Question: I have these cards that have two color shades on them. A main color, and then a darker accent color:
The main color is given to me in hex, but not the accent. Can you tell what kind of blend or transformation is being done to the ARGB of the main color to get the darker accent color?
If it matters, I'm developing against Android so I've got access to the Color class and ColorFilter so I can apply all that PorterDuff stuff...

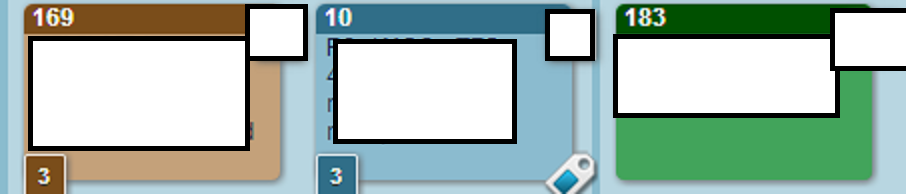
Answer: If you want darker 'Color', you can:
1. Convert your RGB to HSV with RGBToHSV().
2. Reduce V (lightness value). It's hsv[2], a float with value from 0 to 1.
3. Convert HSV to Color with HSVToColor().
If you want darker 'Bitmap',
<URL> should work. You just need to calibrate 'COLOR' value:
'''
private Bitmap getDarkerBitmap(Bitmap src)
{
final int COLOR = 0xAAFFFFFF;
final int WIDTH = src.getWidth();
final int HEIGHT = src.getHeight();
final Bitmap result = Bitmap.createBitmap(WIDTH, HEIGHT, src.getConfig());
final BitmapDrawable drawable = new BitmapDrawable(src);
drawable.setBounds(0, 0, WIDTH, HEIGHT);
drawable.setColorFilter(COLOR, PorterDuff.Mode.DARKEN);
drawable.draw(new Canvas(result));
return result;
}
'''